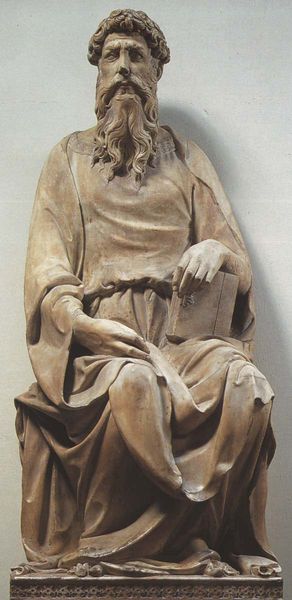
Titel: Hl. Johannes
Künstler: Donatello
Institution: Florenz, Museo dell’Opera del Duomo
Schlagwörter: gott, hand, mann, weiß, sitzen, braun, grau, marmor, nase, alt, bart, barock, falten, gesicht, sockel, stein, hände, portrait, figur, gewand, haare, sitzend, locken, renaissance, skulptur, statue, sitzende, streng, bildhauerei, faltenwurf, plastik, warten, antike, buch, mythologie, rom, fries, antik, toga, griechisch, mittelalter, griechenland, mönch, gelehrter, gottheit, tunika, prophet, denkaml, figut, hellenismus, markus, frühe neuzeit, apostel, altertum, gelehrt, donatello, bart baock, dennkaml